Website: walmart
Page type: address-validator
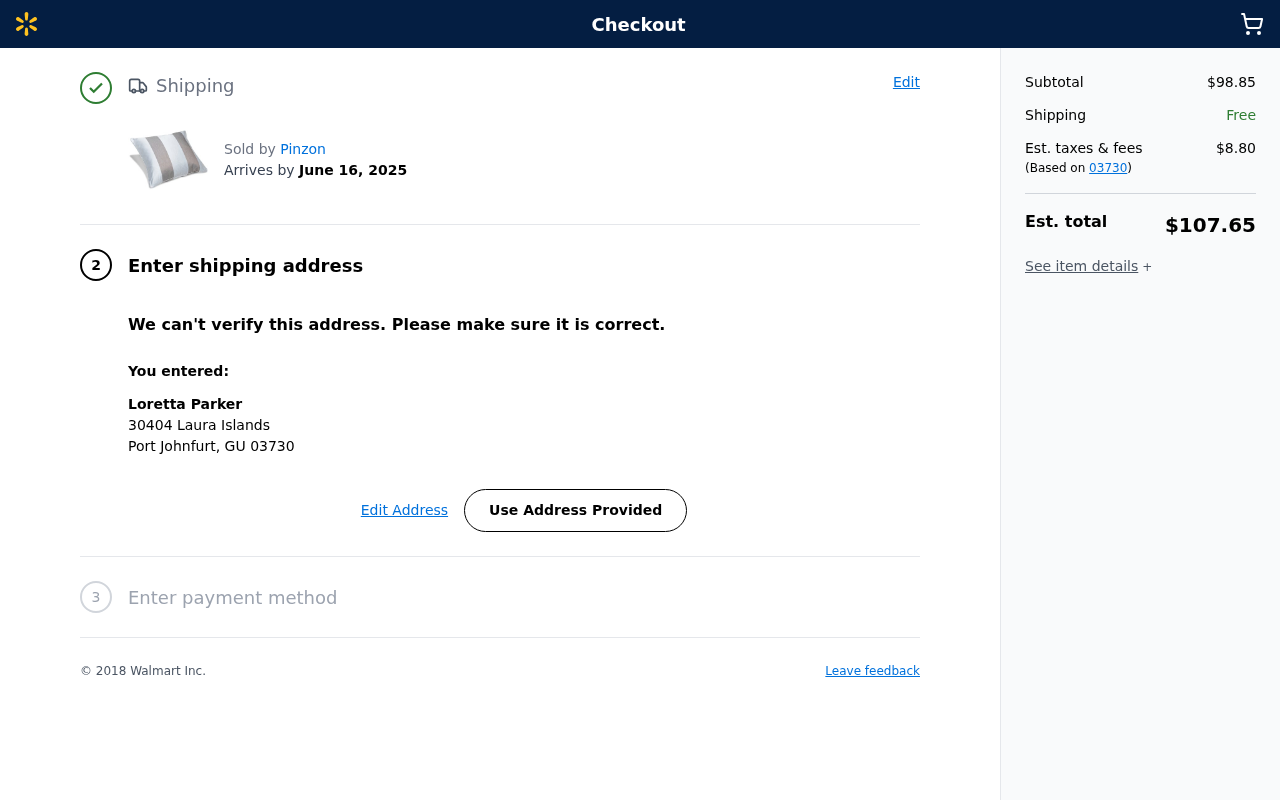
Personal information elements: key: PII_CITY_STATE_ZIP
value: Port Johnfurt, GU 03730
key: PII_FULLNAME
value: Loretta Parker
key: PII_POSTCODE
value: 03730
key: PII_STREET
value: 30404 Laura Islands
Product elements: key: PRODUCT1_BRAND
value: Pinzon
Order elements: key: ORDER_DELIVERY_DATE
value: June 16, 2025
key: ORDER_SUBTOTAL
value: $98.85
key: ORDER_SHIPPING_COST
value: Free
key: ORDER_TAX
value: $8.80
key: ORDER_TOTAL
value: $107.65